Question: I want to find the value and the position of the maximum in an interval 1 and the maximum in interval 2 in a vector (as depicted on the example figure). The borders of the interval 1 and 2 are given.

NEW VERSION - CODE MORE REUSEABLE
Uses only one interval as Dennis Jaheruddin suggested and is written as a function.
'''
function test
%% Test data
x=0:0.1:10-0.1;
x_total=0:0.1:20-0.1;
y=-(x-5.8).^2+25;
y_total=[y,y+10];
figure(1);
plot(x_total,y_total); grid on;
interval=[12,18];
[maxValue,maxValuePositon] = findMaxInInterval(x_total,y_total,interval)
[maxValue,maxValuePositon] = findMaxInInterval2(x_total,y_total,interval)
end
%% Algorithm
function [maxValue,maxValuePositon] = findMaxInInterval(x,y,interval)
index = x>=interval(1) & x <= interval(2);
offset = find(index == 1,1,'first') -1;
[maxValue,indexMax] = max(y(index));
maxValuePositon = x(indexMax+offset);
end
%% Algorithm - Alternative
function [maxValue,maxValuePositon] = findMaxInInterval2(x,y,interval)
index = x>=interval(1) & x <= interval(2);
y_temp = y(index);
x_temp = x(index);
[maxValue,indexMax] = max(y_temp);
maxValuePositon = x_temp(indexMax);
end
'''
THIS IS THE OLD VERSION
I have a solution but my code seems pretty complicated to me. Has someone solution more straight forward (or simply the right MATLAB-function?). This is my solution so far:
'''
%Generate test function
x=0:0.1:10-0.1;
x_total=0:0.1:20-0.1;
y=-(x-5).^2+25;
y_total=[y,y+10];
figure(1);
plot(x_total,y_total); grid on;
interval1=[2,8];
interval2=[12,18];
%Algorithm
index1 = x_total>=interval1(1) & x_total <= interval1(2);
index2 = x_total>=interval2(1) & x_total <= interval2(2);
offset1 = find(index1 == 1,1,'first') -1;
offset2 = find(index2 == 1,1,'first') -1;
disp('Maximum 1 and 2:');
[max1,indexMax1] = max(y_total(index1))
[max2,indexMax2] = max(y_total(index2))
disp('Position of Maximum 1 and 2:');
x_total(indexMax1+offset1)
x_total(indexMax2+offset2)
'''
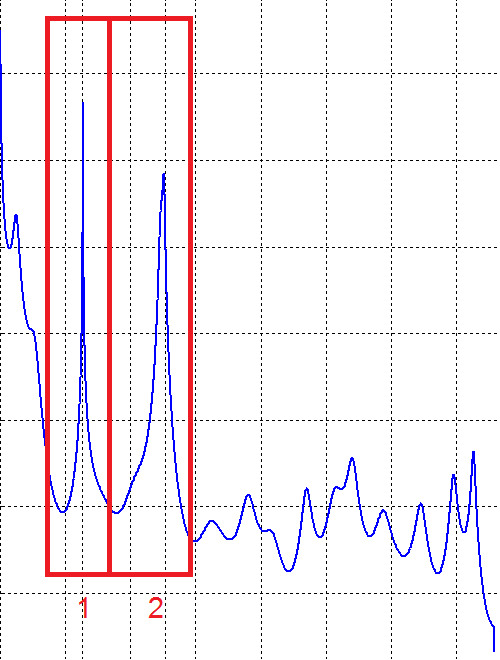
Answer: If you have the you can use 'findpeaks', which offers you some convenient additional options also. (<URL>
'''
x=0:0.1:10-0.1;
x_total=0:0.1:20-0.1;
y=-(x-5).^2+25;
y_total=[y,y+10];
[y_peaks,idx] = findpeaks(y_total);
x_peaks = x_total(idx);
'''
returning:
'''
x_peaks =
5.0000 15.0000
y_peaks =
25.0000 35.0000
'''
which is the same result like after your algorithm. Of couse for the signal in your image it would find much more peaks, but you can just choose the ones you like afterwards.
'''
% lower bound of your interval
int_lb = 10;
% upper bound of your interval
int_ub = 20;
% arguments and values of peaks in your specified interval
x_peaks_int = x_peaks( find(x_peaks > int_lb & x_peaks < int_ub) )
y_peaks_int = y_peaks( find(x_peaks > int_lb & x_peaks < int_ub) )
'''
returning:
'''
x_peaks_int =
15.0000
y_peaks_int =
35.0000
'''